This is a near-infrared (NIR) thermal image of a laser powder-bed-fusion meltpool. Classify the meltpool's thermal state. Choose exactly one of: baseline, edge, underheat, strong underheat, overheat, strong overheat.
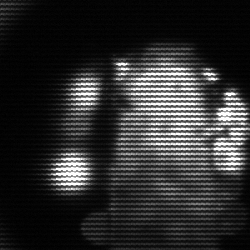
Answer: strong underheat